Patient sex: M
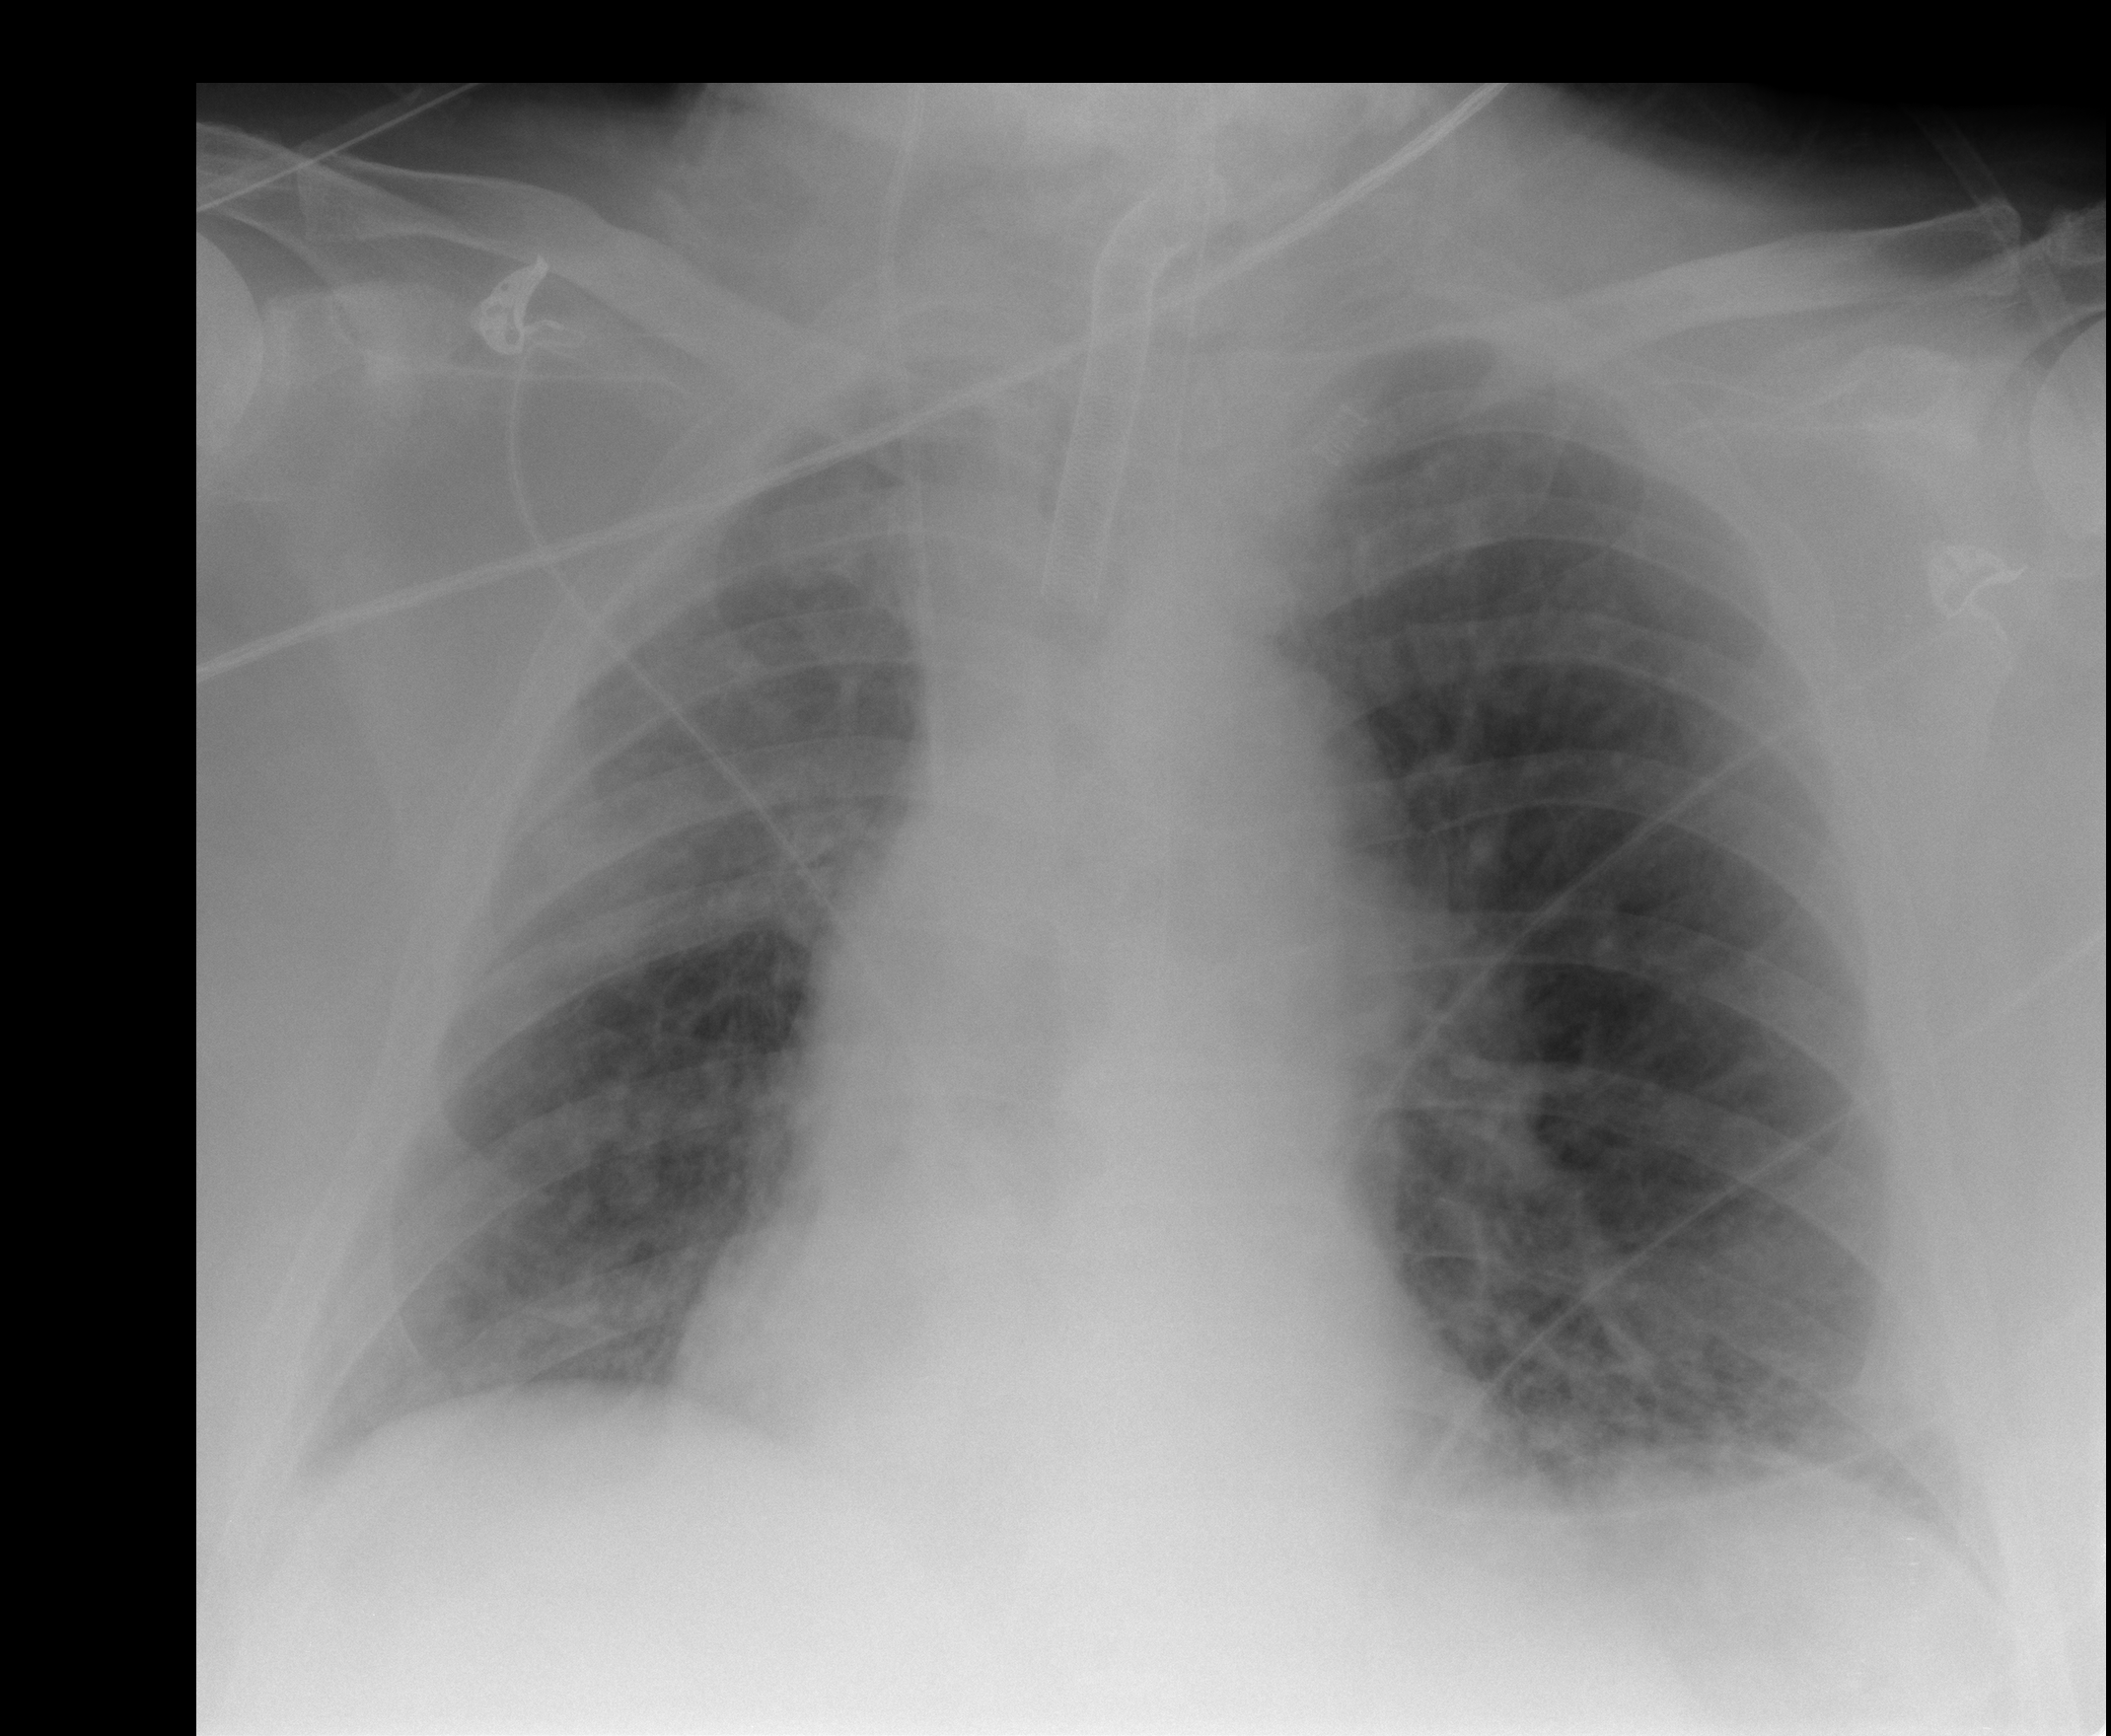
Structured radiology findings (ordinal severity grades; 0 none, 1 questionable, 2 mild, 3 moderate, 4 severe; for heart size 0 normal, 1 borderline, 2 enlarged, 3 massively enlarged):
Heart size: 2
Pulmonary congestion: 2
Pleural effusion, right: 2
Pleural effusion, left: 2
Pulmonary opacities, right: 2
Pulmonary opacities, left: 0
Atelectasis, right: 3
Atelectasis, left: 2